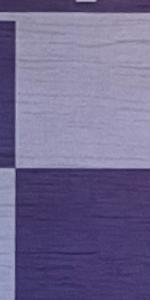
Label: Empty